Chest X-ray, AP view. Patient: 16 years old, sex F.
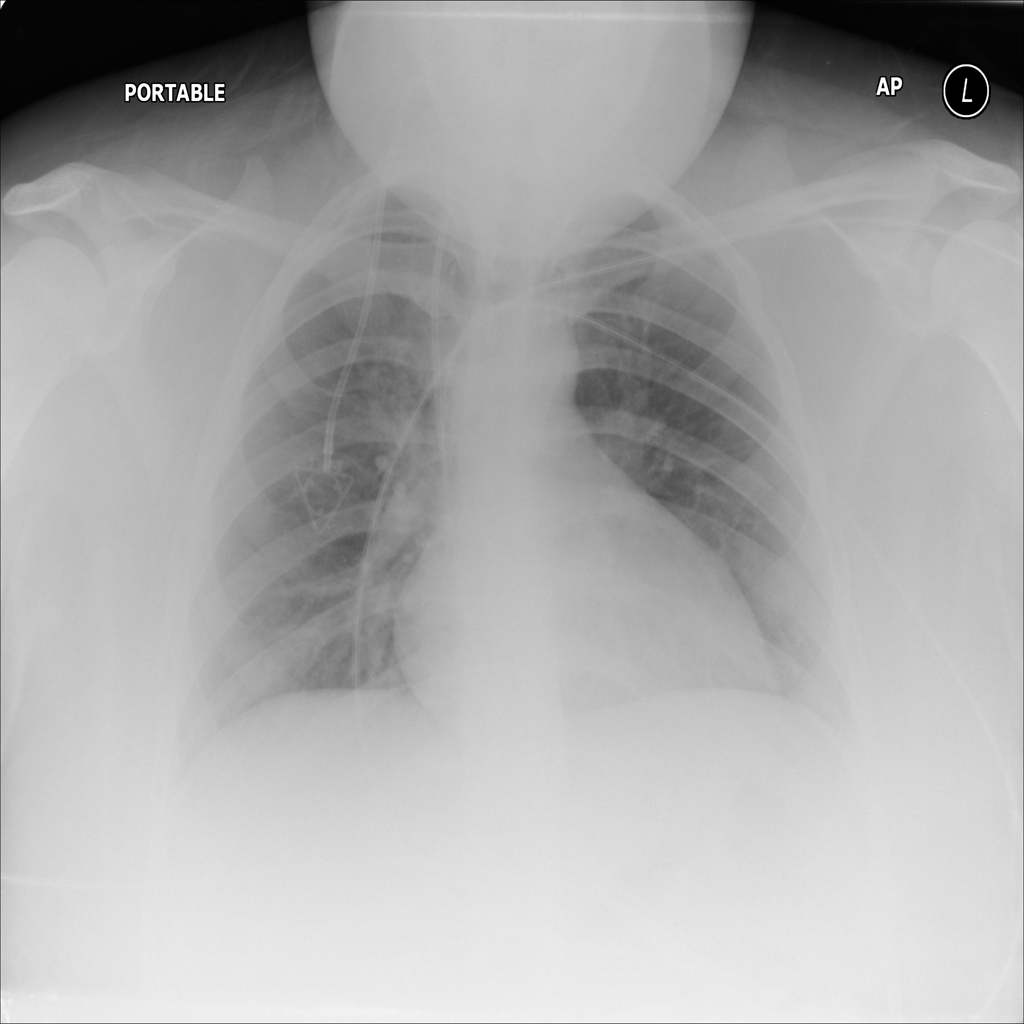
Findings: No Finding